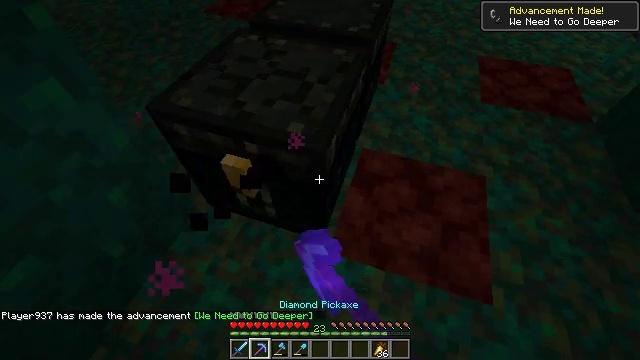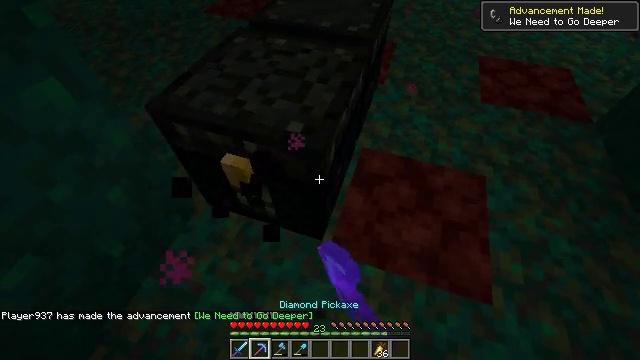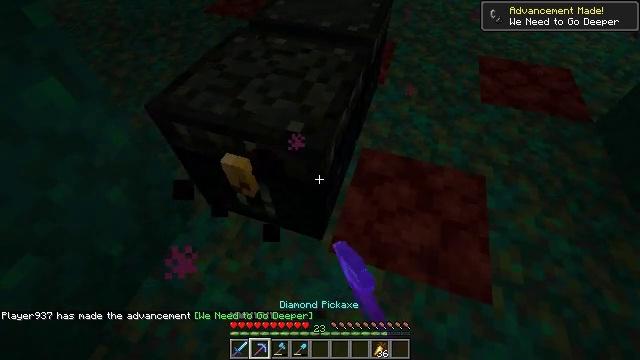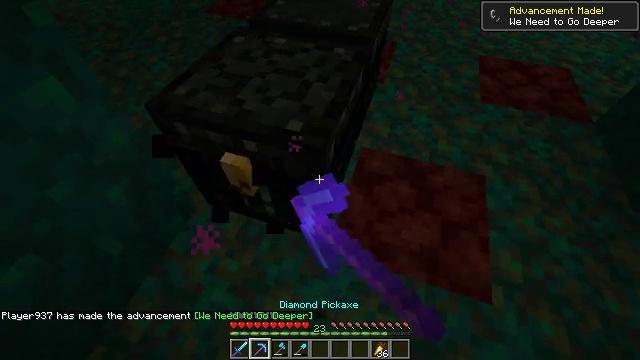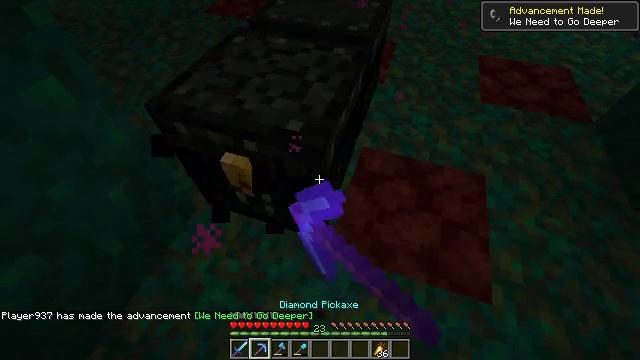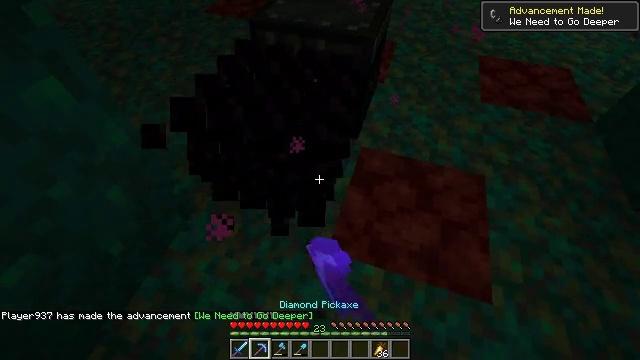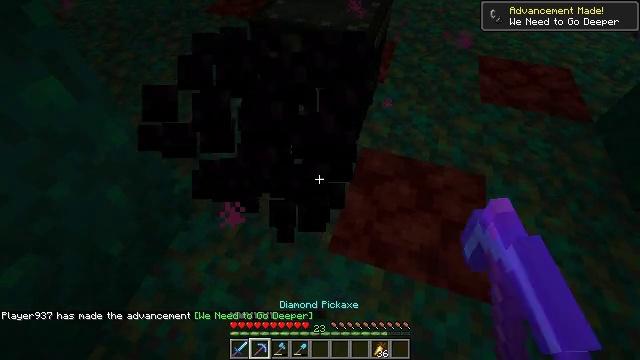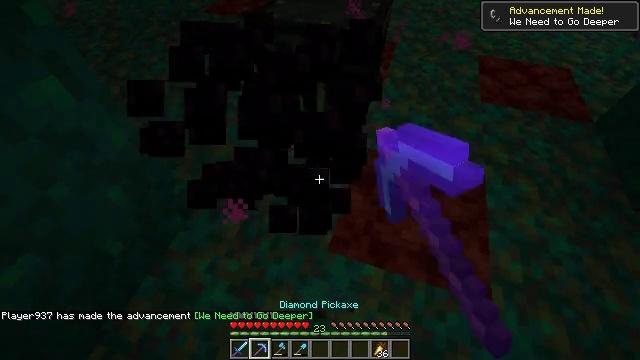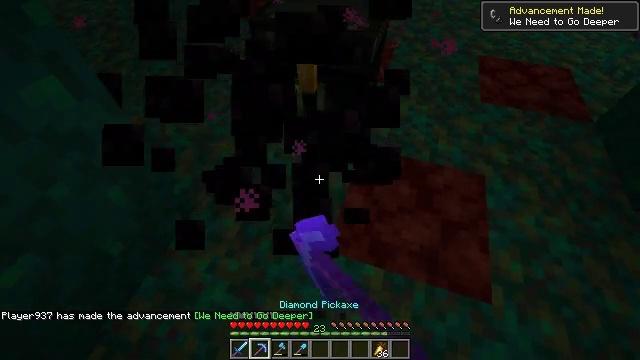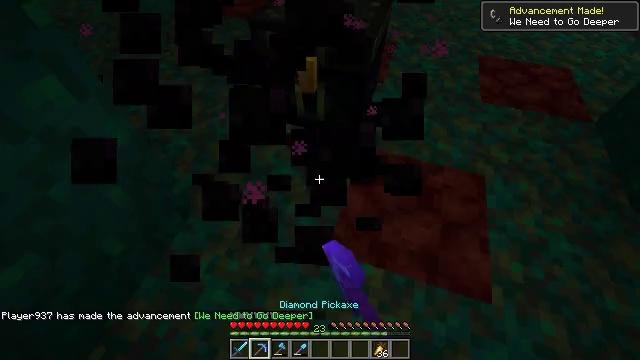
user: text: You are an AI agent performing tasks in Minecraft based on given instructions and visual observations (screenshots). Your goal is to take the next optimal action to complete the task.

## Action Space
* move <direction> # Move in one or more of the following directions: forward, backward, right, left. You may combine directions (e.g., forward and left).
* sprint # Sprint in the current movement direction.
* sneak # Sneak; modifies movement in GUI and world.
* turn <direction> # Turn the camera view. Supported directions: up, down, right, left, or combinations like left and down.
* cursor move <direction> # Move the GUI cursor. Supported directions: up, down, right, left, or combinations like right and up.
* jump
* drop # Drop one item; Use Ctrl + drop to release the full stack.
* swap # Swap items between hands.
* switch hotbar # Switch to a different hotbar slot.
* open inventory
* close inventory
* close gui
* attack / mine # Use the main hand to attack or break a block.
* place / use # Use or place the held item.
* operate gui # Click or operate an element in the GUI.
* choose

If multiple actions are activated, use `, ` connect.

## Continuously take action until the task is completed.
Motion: motion action
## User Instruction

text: Mine the ender chest.
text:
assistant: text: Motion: attack / mine
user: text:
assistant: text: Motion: attack / mine
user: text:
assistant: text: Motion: attack / mine
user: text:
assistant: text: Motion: attack / mine
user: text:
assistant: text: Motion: attack / mine
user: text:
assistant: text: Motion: attack / mine
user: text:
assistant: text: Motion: attack / mine
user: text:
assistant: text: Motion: attack / mine
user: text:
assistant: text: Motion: attack / mine
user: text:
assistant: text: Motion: attack / mine